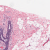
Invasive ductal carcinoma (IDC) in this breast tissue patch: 0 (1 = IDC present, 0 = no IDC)